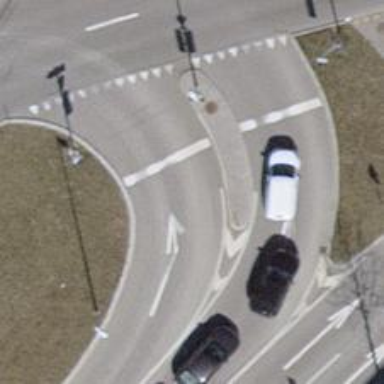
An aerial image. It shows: Road with traffic signals.